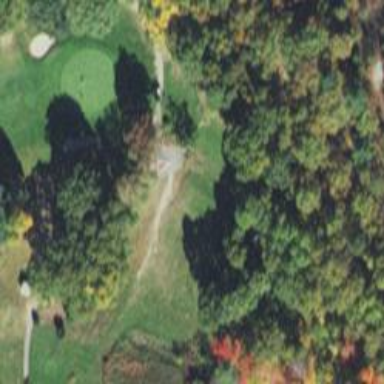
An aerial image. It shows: Footway that doubles as golf path.